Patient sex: M
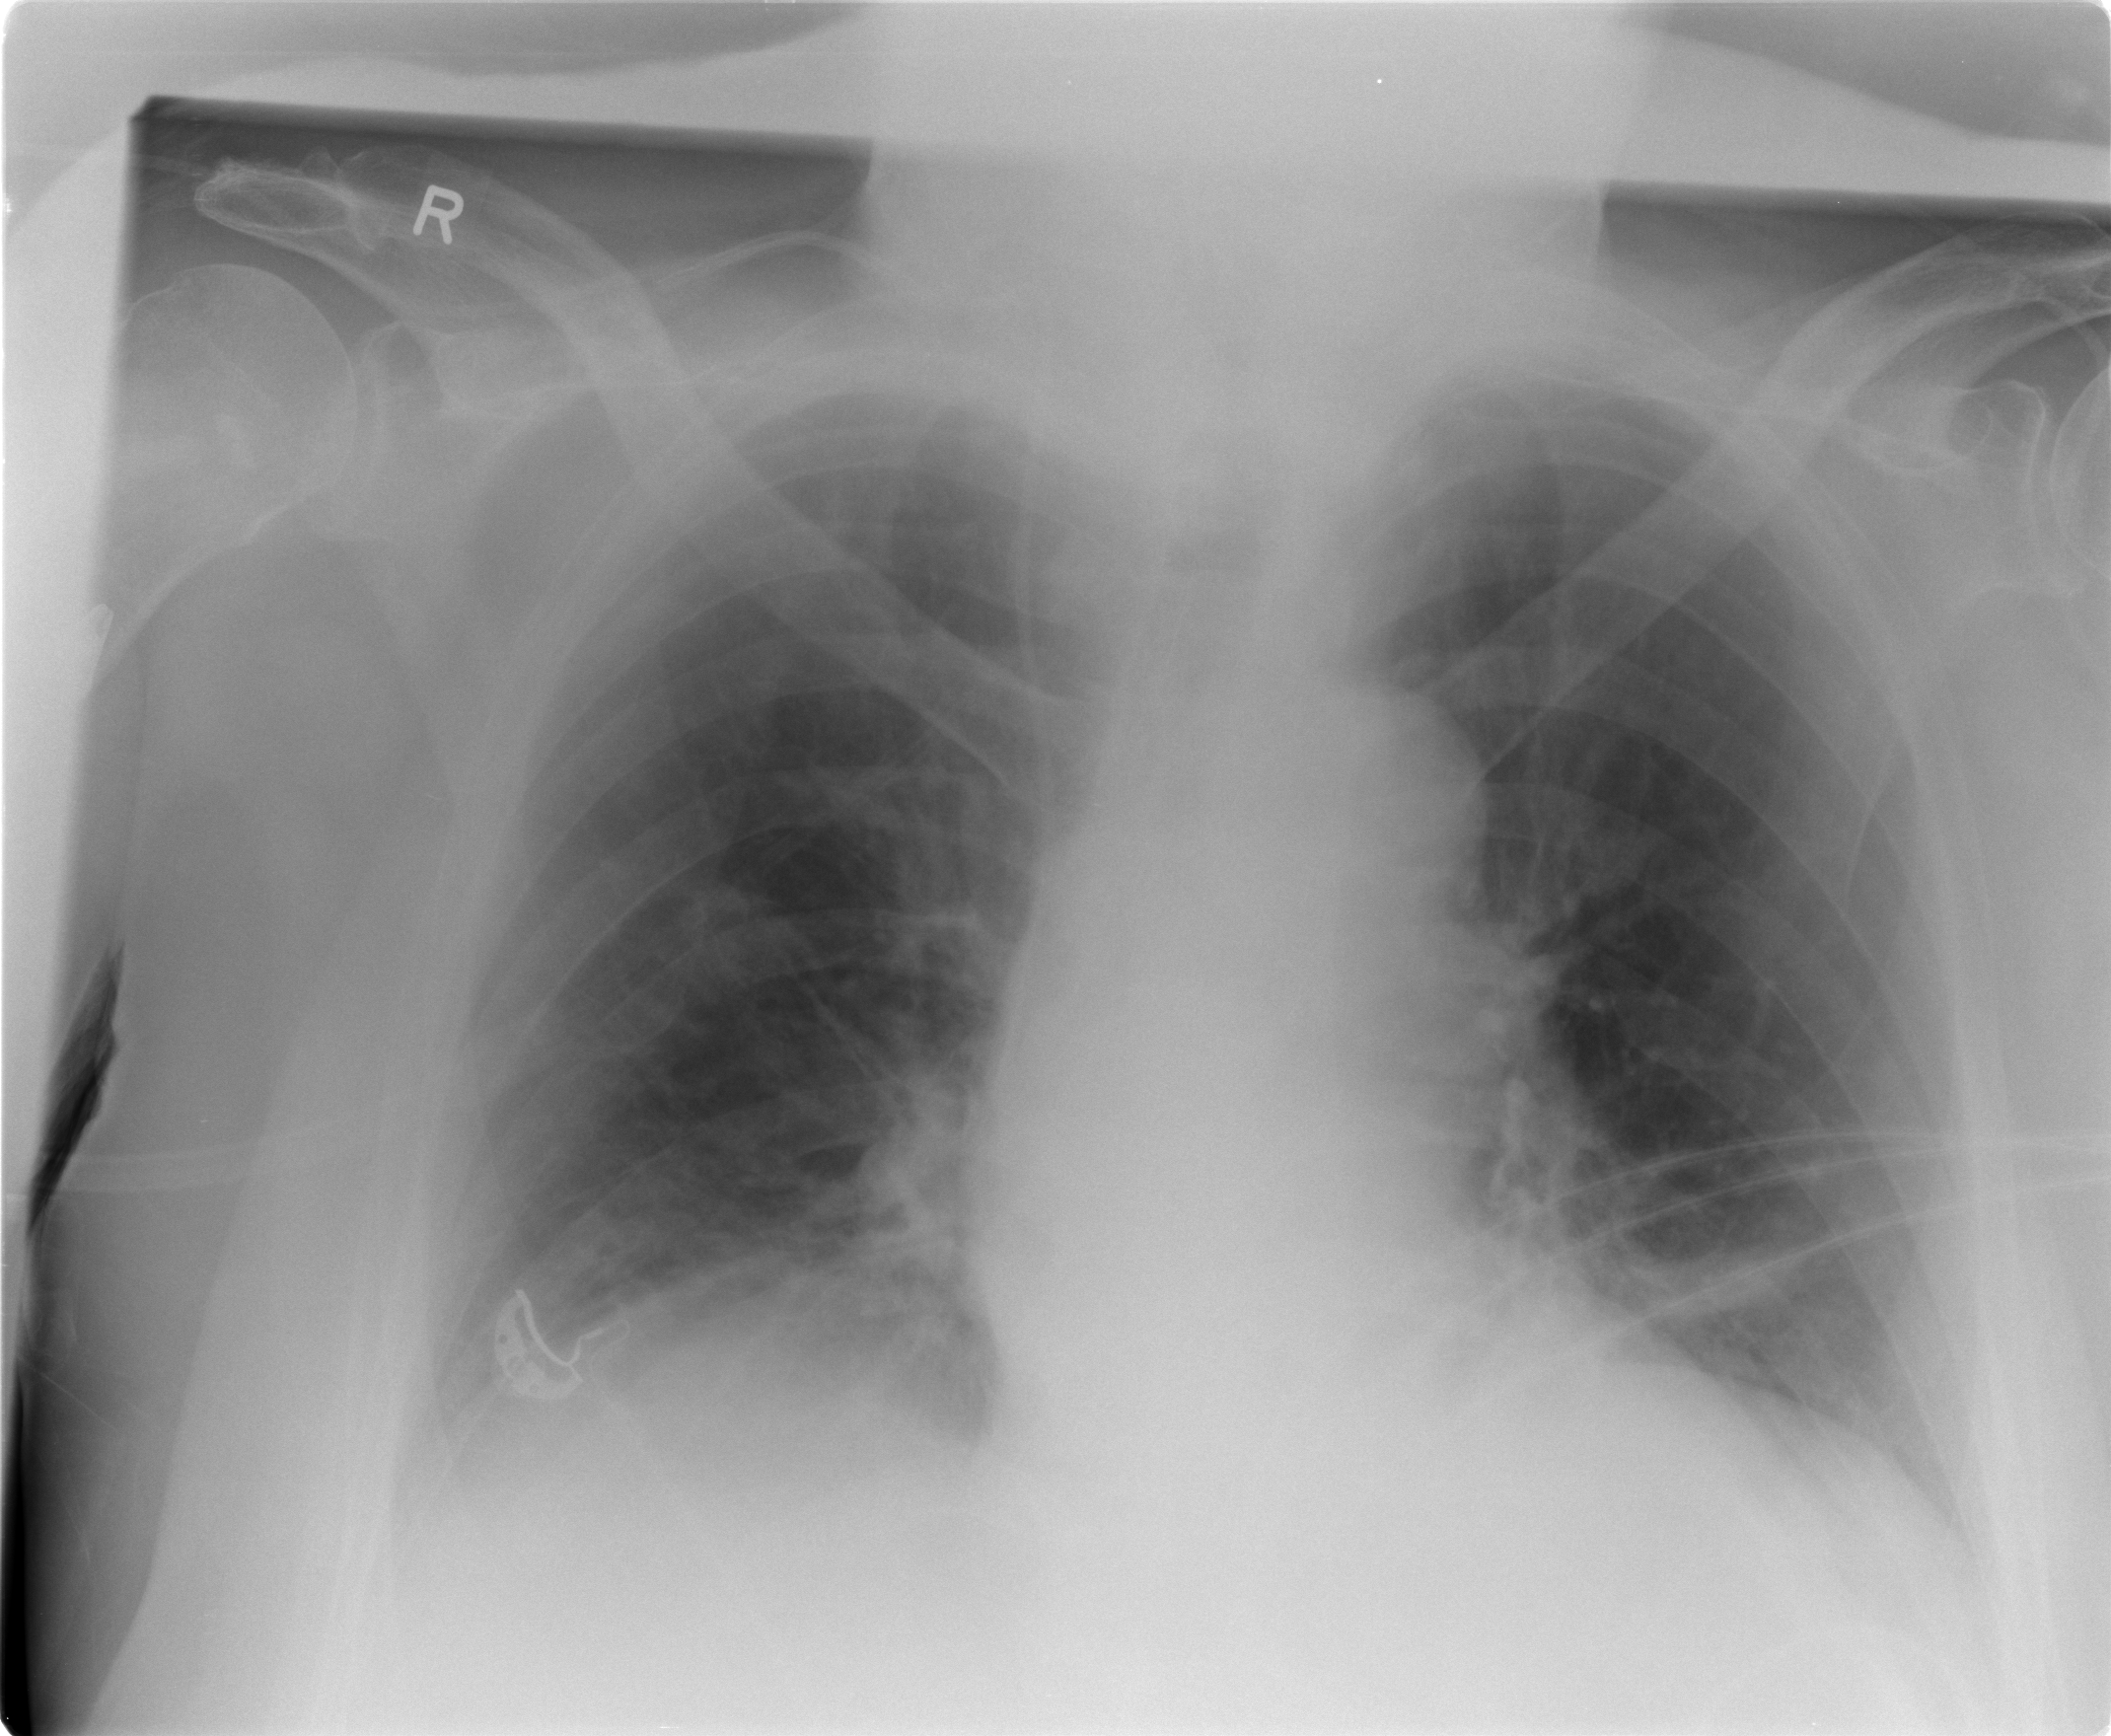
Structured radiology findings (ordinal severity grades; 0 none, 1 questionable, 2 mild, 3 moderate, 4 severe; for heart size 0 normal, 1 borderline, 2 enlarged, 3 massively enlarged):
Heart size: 0
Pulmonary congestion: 0
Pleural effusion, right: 1
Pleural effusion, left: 0
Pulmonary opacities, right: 0
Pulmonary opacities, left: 0
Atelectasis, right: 2
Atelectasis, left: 0